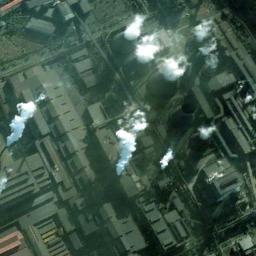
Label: thermal_power_station